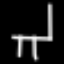
Label: chair